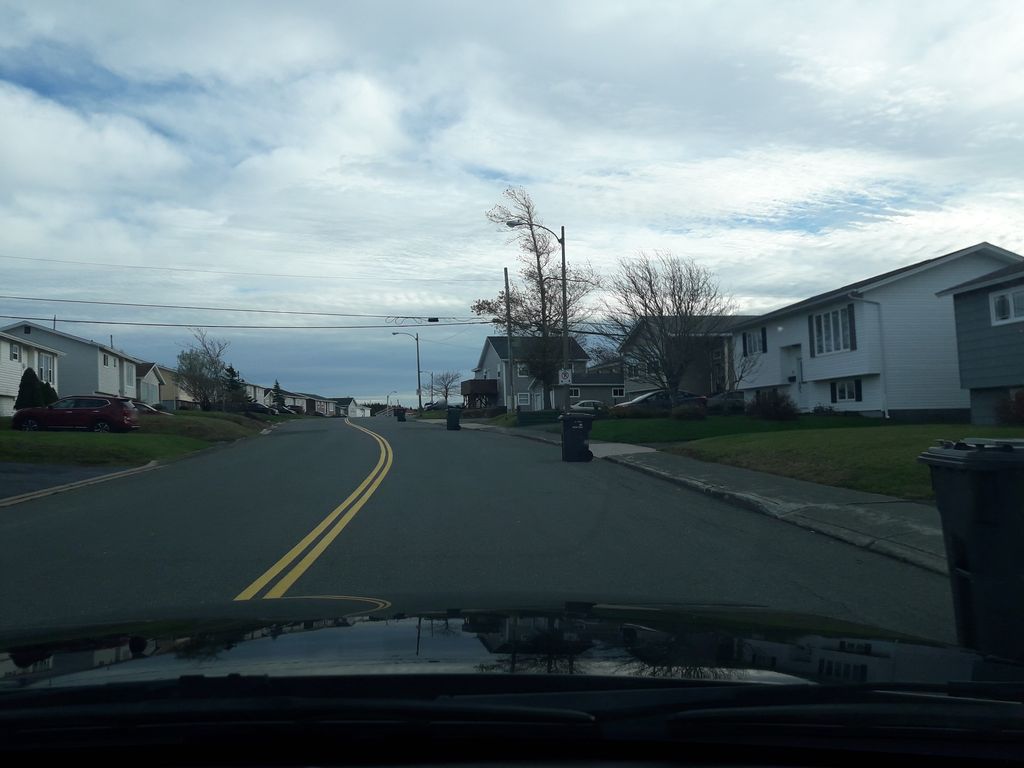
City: st_johns